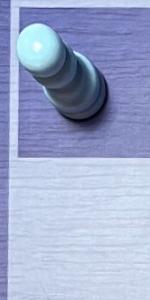
Label: Empty